Interaction volume radius: 10 \u00c5
Interaction volume height: 10 \u00c5
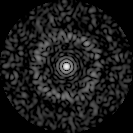
Disorder parameter: 0.8396